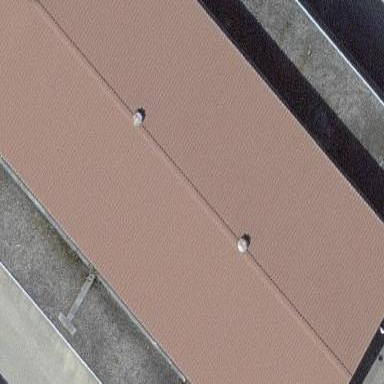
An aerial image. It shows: Industrial building.